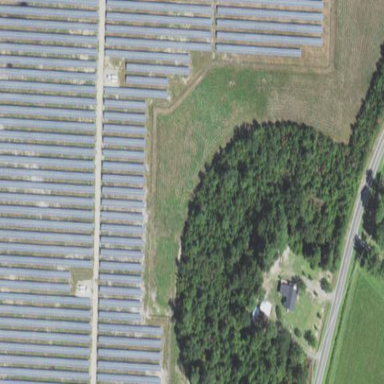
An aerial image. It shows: Solar power plant with photovoltaic technology surrounded by fence.